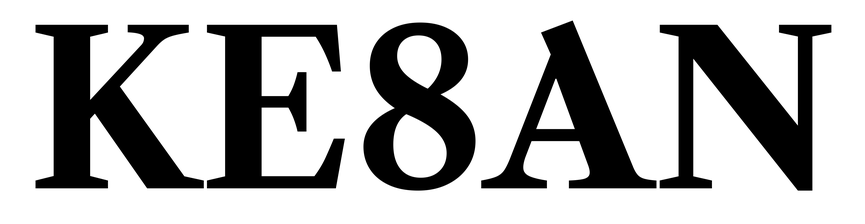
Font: LibreCaslonText_Bold